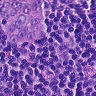
Metastatic tissue present: yes